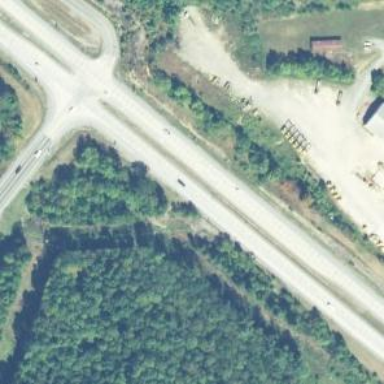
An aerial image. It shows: Trunk highway with expressway features.